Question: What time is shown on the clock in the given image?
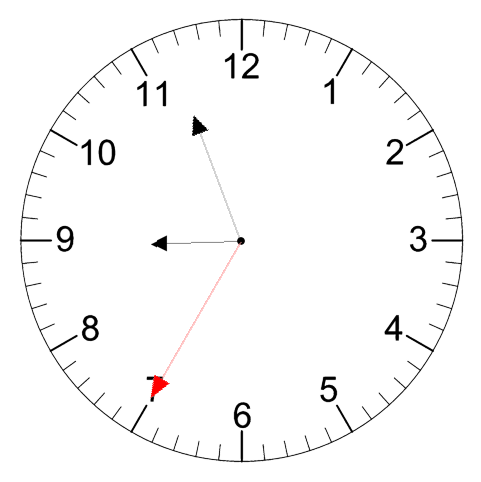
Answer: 08:56:35